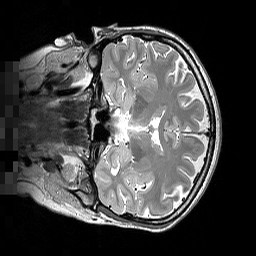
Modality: T2w
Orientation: coronal
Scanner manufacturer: siemens
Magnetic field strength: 3 T
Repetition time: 2.5 s
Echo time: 0.144 s